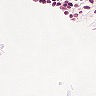
Metastatic tissue present: no